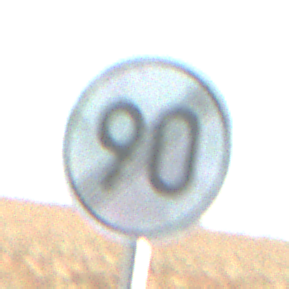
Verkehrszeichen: EndeGeschwindigkeit90
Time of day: SunriseSunset
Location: Outdoor (Nature)
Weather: Clear
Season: NotSpecified
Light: Natural